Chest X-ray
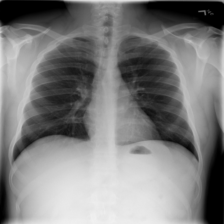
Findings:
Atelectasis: negative
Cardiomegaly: negative
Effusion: negative
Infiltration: negative
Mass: negative
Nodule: negative
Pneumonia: negative
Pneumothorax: negative
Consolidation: negative
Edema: negative
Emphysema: negative
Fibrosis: negative
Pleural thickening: negative
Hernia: negative